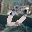
Label: 0